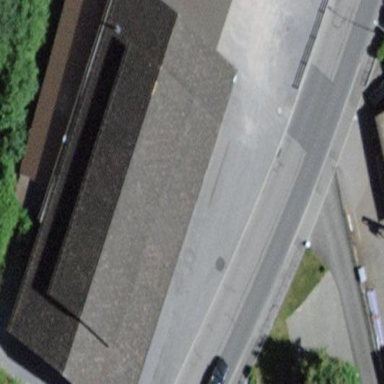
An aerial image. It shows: Building.